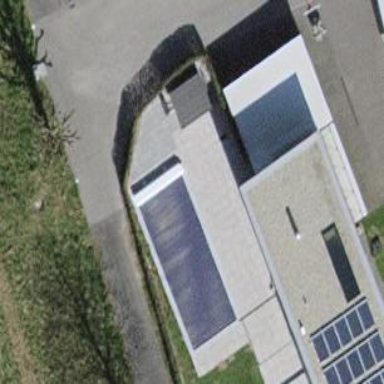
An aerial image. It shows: Swimming pool located in leisure land.